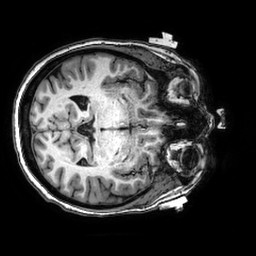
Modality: T1w
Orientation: axial
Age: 63
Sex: female
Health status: healthy